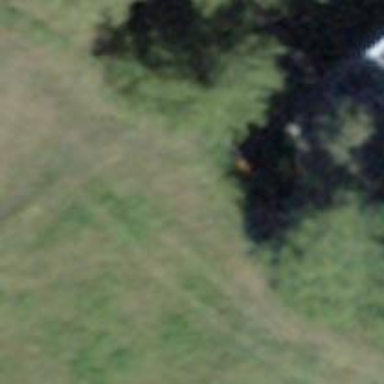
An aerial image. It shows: Pole supporting pipeline marker with roof cover.